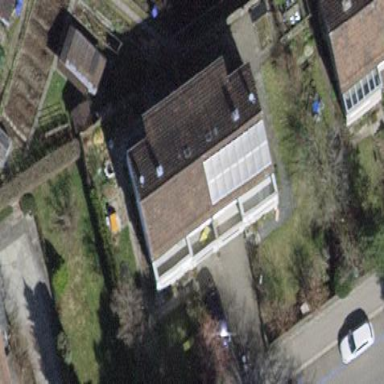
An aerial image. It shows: Detached building.